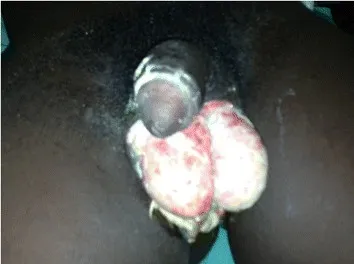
A picture of case report 1 on day 8.
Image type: endoscopy (gi_endoscopy)